Interaction volume radius: 10 \u00c5
Interaction volume height: 15 \u00c5
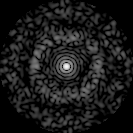
Disorder parameter: 0.8089